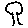
Label: tree